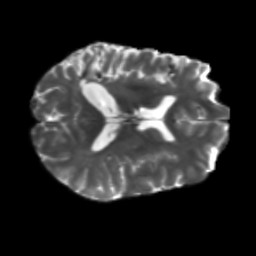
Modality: T2w
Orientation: axial
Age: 42
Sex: male
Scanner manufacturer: siemens
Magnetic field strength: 3 T
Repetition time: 5.47 s
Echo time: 0.0854 s